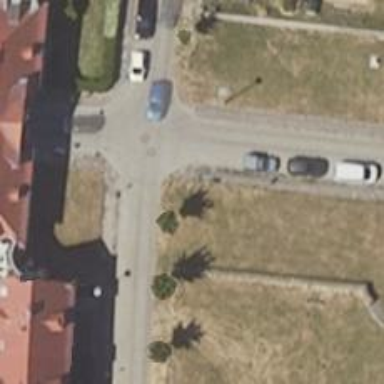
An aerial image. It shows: Residential road with parallel on-street parking on the right lane.